Question: I have a signal composed of square pulses (+ some noise), here's a tiny part of it:

I look for an efficient and robust way to count how many pulses I have.
Here's what I've done so far:
The amplitude is a bit noisy but SNR is great do I can threshold:
'''
data = data>1;
'''
the length of each pulse can be noisy so I ignore it and use 'diff', to obtain the derivatives (+ and -), find how many non-zero elements there are, and divide by 2 (since there are 2 derivative peaks per pulse) .
'''
dd=diff(data);
num_of_pulses=length(find(diff(dd)))/2
'''
Is that the best way to do that? I was told not to use 'diff' because it can be too noisy...
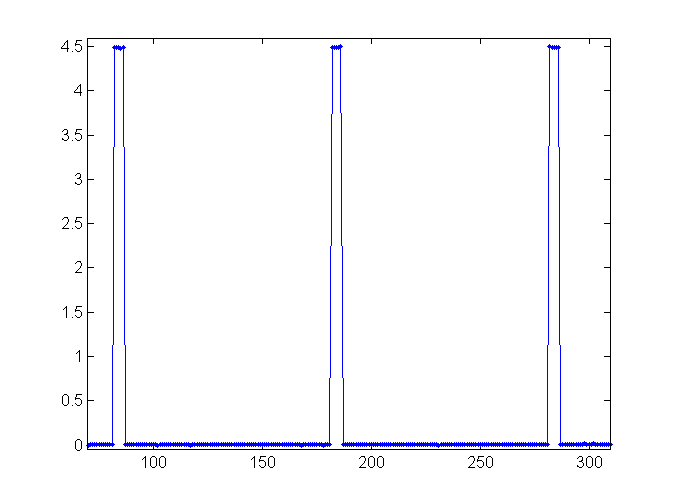
Answer: Based on your description of the data, I think this will work.
'''
numberOfPulses = nnz(diff(data > 1) > 0)
'''
You can reliably find pulse samples using 'data > 1', then use 'diff() > 0' find the transitions from no pulse to pulse, and finally 'nnz()' to count them.